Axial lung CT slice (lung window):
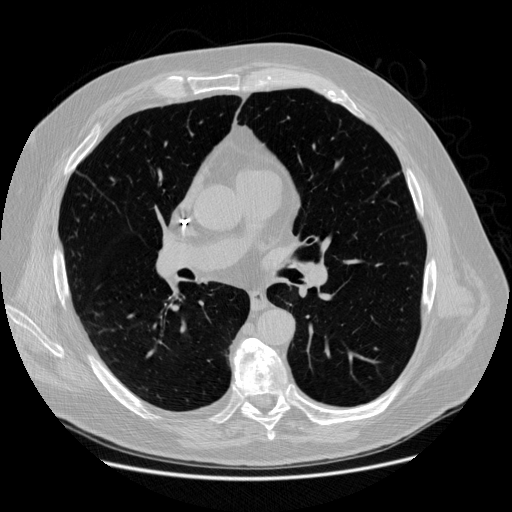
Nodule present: no